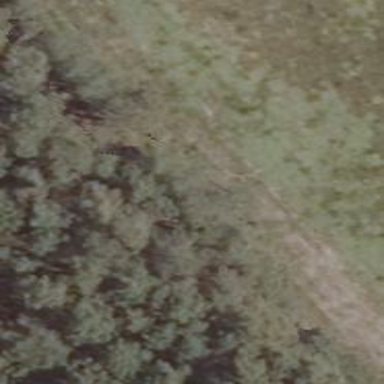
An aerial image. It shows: Grass track road with grade 5 tracktype.